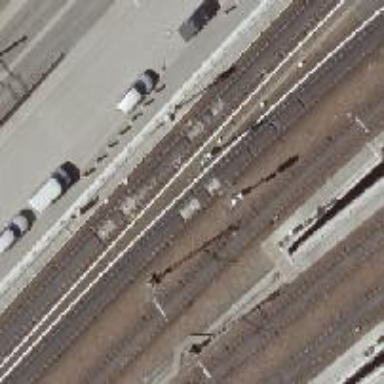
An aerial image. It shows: Railway signal.